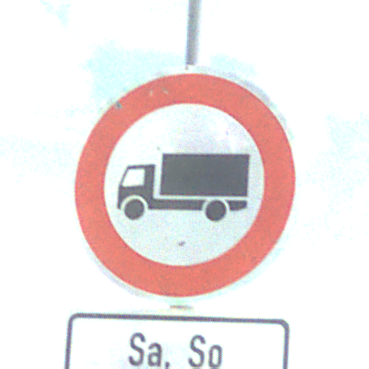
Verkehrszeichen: VerbotFuerKraftfahrzeugeUeberDreiKommaFuenfTonnen
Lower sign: ZeitangabenMitBeschraenkungAufWochentage9
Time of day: Midday
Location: Outdoor (Nature)
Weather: PartlyCloudy
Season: NotSpecified
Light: Natural